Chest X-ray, AP view. Patient: 56 years old, sex M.
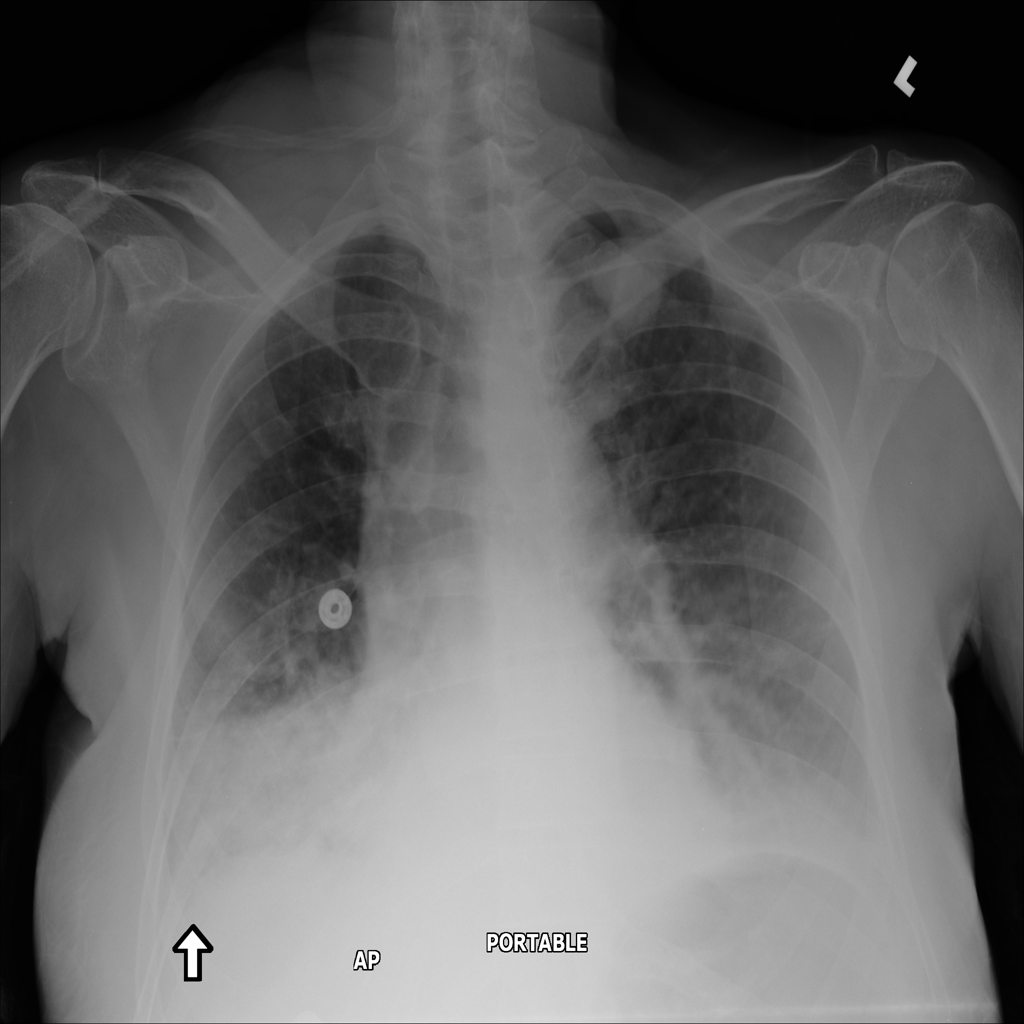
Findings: Atelectasis, Infiltration, Mass